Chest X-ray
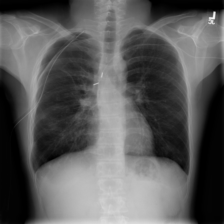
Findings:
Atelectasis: negative
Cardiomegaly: negative
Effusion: negative
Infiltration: positive
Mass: negative
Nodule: negative
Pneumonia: negative
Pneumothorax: positive
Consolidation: negative
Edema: negative
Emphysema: negative
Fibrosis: negative
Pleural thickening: negative
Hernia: negative